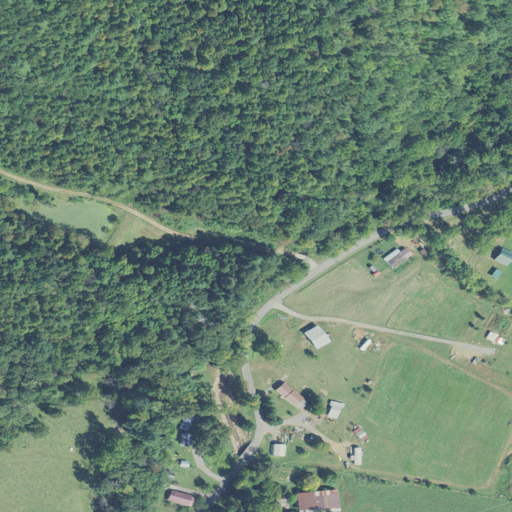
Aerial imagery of valley in North Carolina named Mine Hollow containing deciduous forest, pasture, open development, mixed forest, low intensity development, and evergreen forest